Field crop: maize
Growth stage: 2
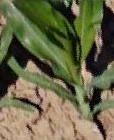
Species: maize